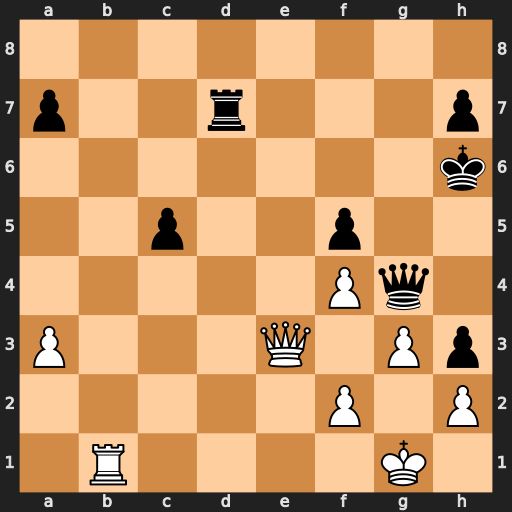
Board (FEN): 8/p2r3p/7k/2p2p2/5Pq1/P3Q1Pp/5P1P/1R4K1
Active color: w
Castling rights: -
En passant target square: -
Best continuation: Qe6+ Qg6 Qxd7